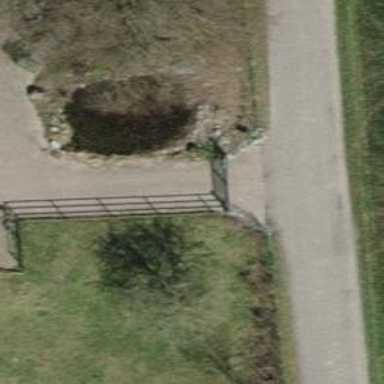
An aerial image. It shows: Gate.